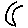
Label: moon